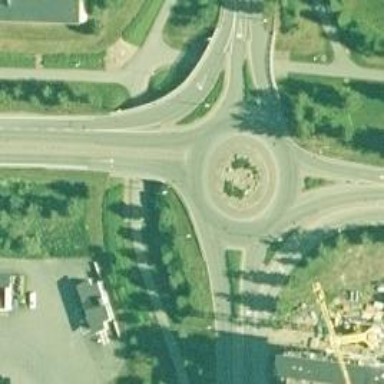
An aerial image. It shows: Secondary road with asphalt surface leading to roundabout junction.